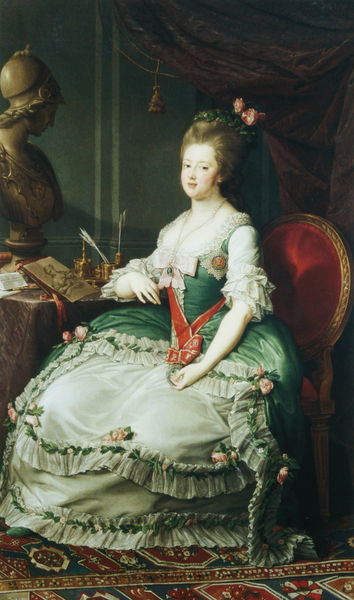
Titel: Großfürstin Maria Fjodorowna
Künstler: Johann Gottlieb Puhlmann
Standort: St. Petersburg
Institution: Schloss Pawlowsk
Schlagwörter: blätter, feder, gemälde, kopf, weiß, grün, mädchen, sitzen, ausschnitt, blume, blumen, braun, brust, elegant, finger, frau, frisur, haar, hell, kleid, mund, nase, ohr, schmuck, schwarz, stuhl, tisch, tische, zeichnung, blick, blüten, dame, rosen, rot, malerei, muster, ornament, rock, schleife, teppich, anzug, blond, jung, wand, arme, augen, band, barock, blass, bluse, falten, faru, gesicht, haarschmuck, kleidung, kragen, samt, bild, bildnis, hals, hände, portrait, porträt, rückenlehne, tischdecke, vorhang, figur, gold, haare, interieur, sessel, sitzend, stoff, adel, decke, rokkoko, saum, person, pflanzen, schleifen, lippen, perle, perlen, prinzessin, seide, skulptur, statue, schärpe, schrift, papier, schreibtisch, ecke, lehne, kette, violett, dick, sitzende, büste, robe, kordel, quaste, hochsteckfrisur, rüschen, selbstporträt, perlenkette, halskette, masche, tischkante, buch, helm, orden, scherpe, stift, brief, griechisch, troddel, edelstein, korsett, dekolltee, spitzenkragen, ganzkörperporträt, königin, volant, hermes, würdeformel, tintenfass, orientteppich, samtlehne, volants, merkur, kopfschmuck, athene, minerva, perser, decoltee, reifrock, kostbar, athen, athena, schreibfeder, geknüpft, schreibzeug, blütenschmuck, goldtablett, holbeinteppich, rotes band, grünm, haslkette